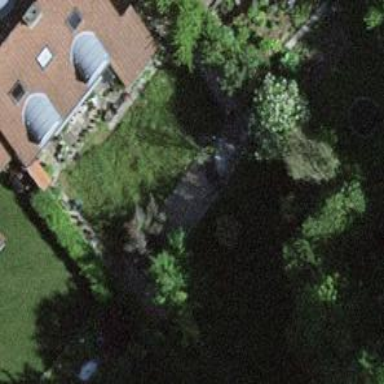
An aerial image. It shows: Residential garden.